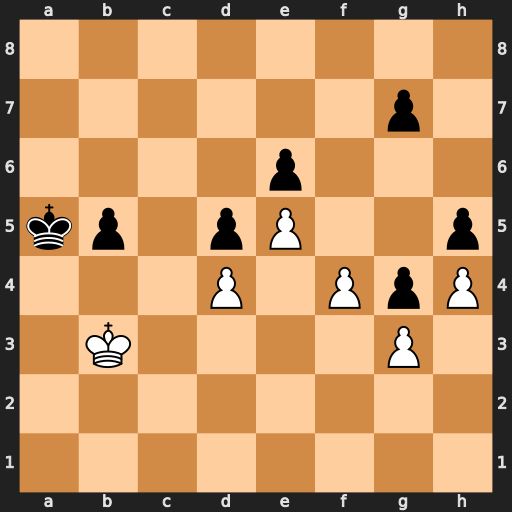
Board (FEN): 8/6p1/4p3/kp1pP2p/3P1PpP/1K4P1/8/8
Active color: w
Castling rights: -
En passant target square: -
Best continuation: f5 exf5 e6 f4 e7